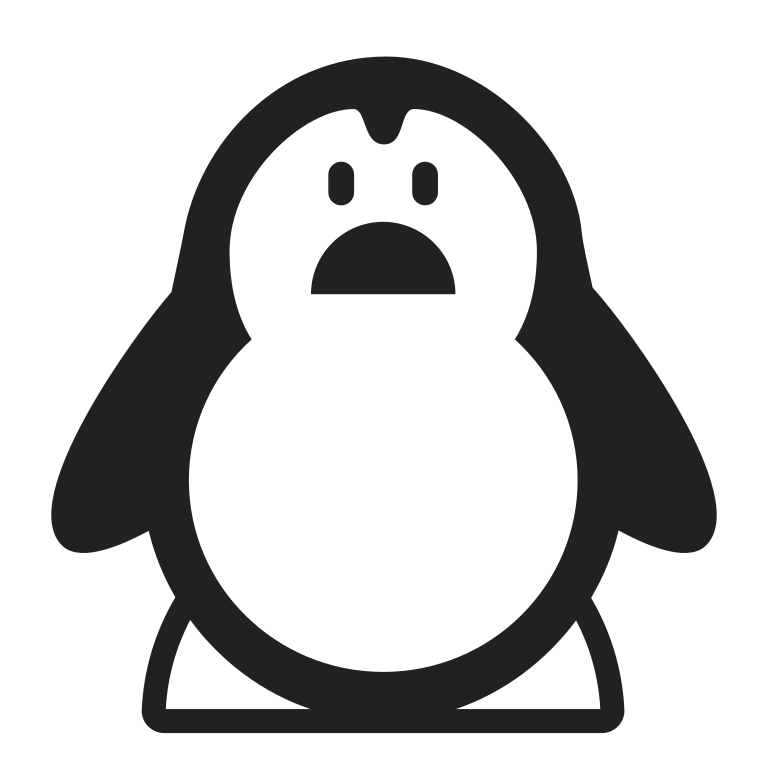
penguin high contrast